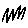
Label: zigzag